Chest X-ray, PA view. Patient: 56 years old, sex F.
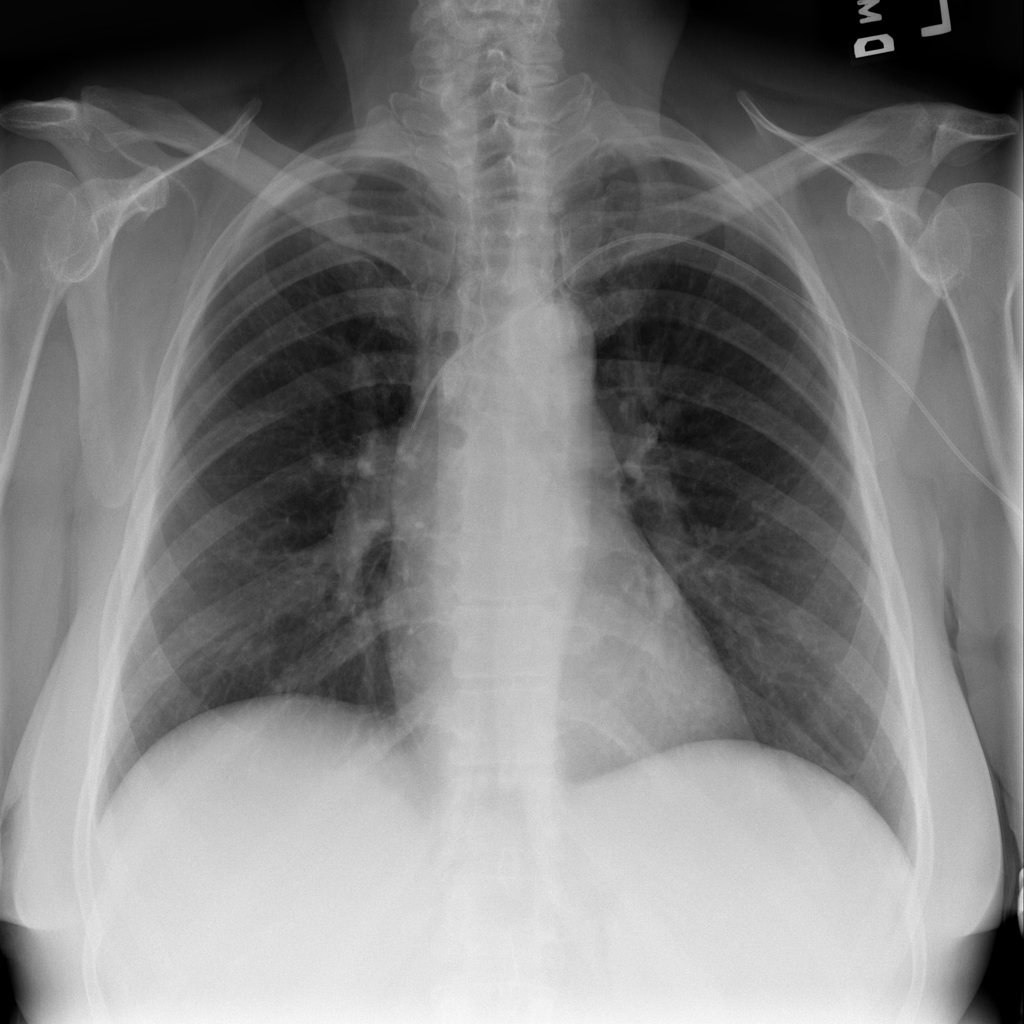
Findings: No Finding